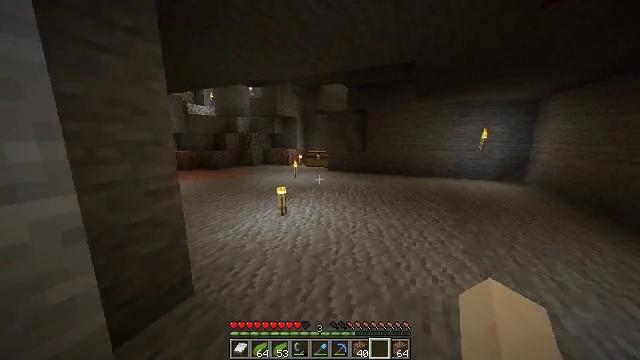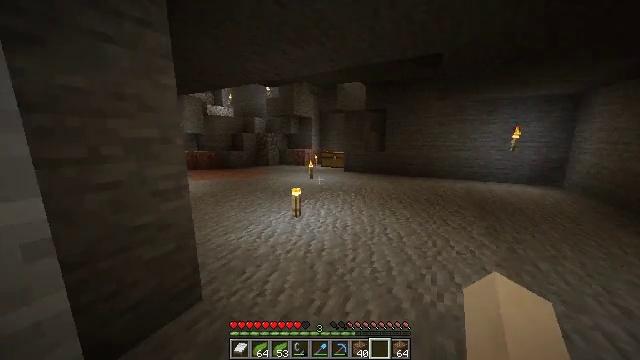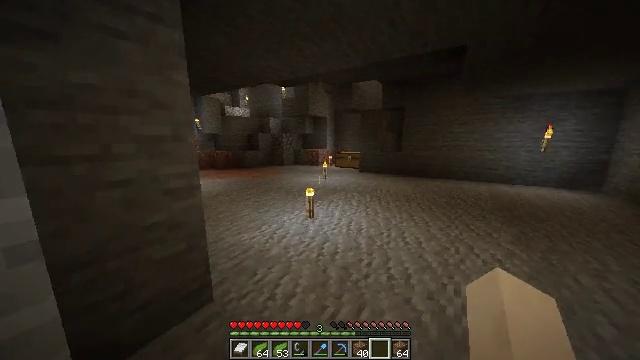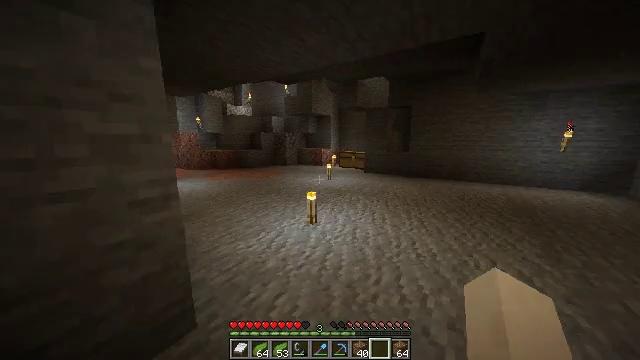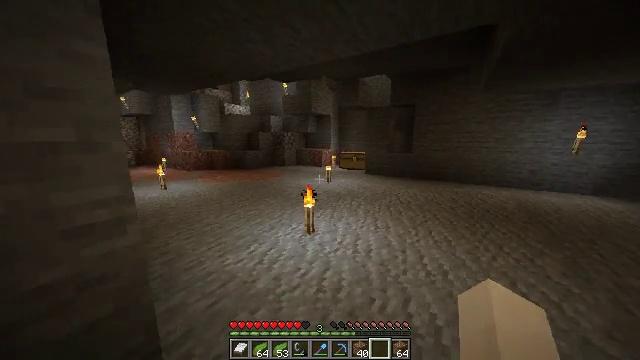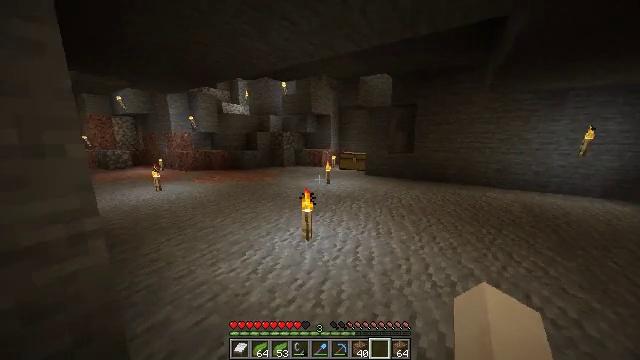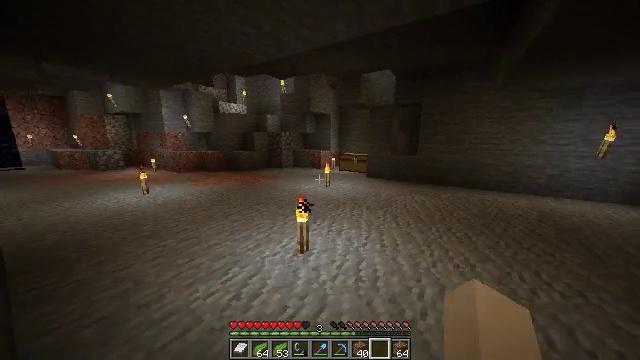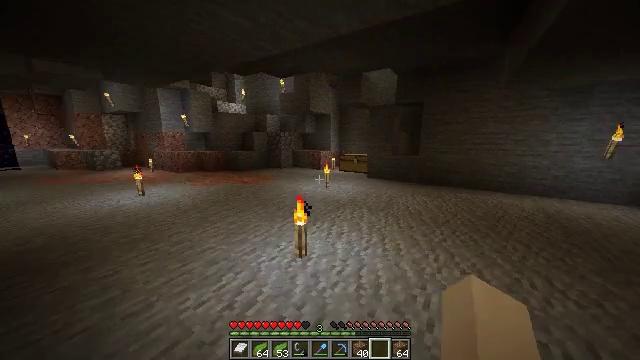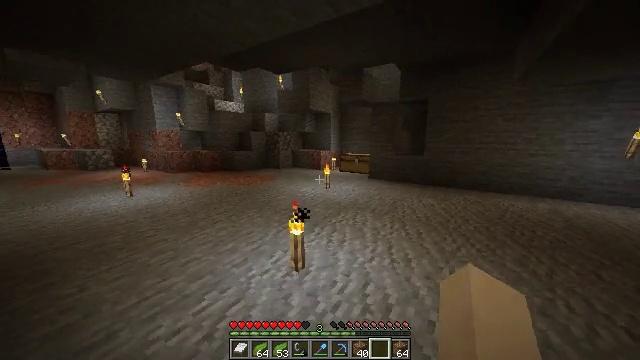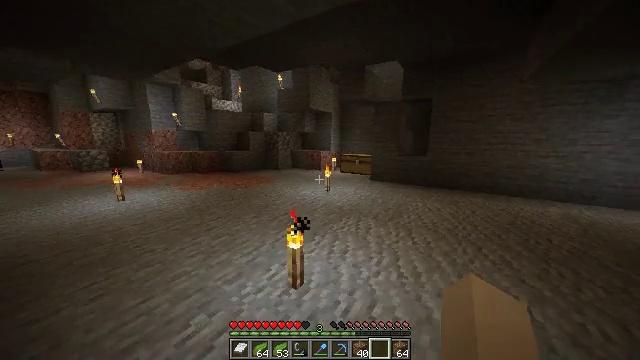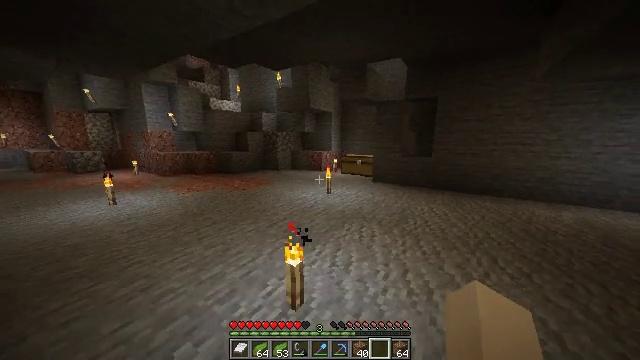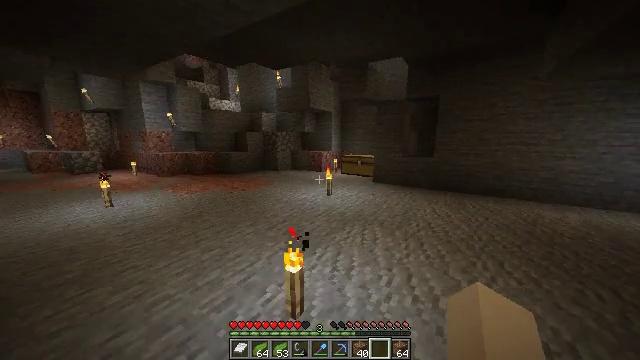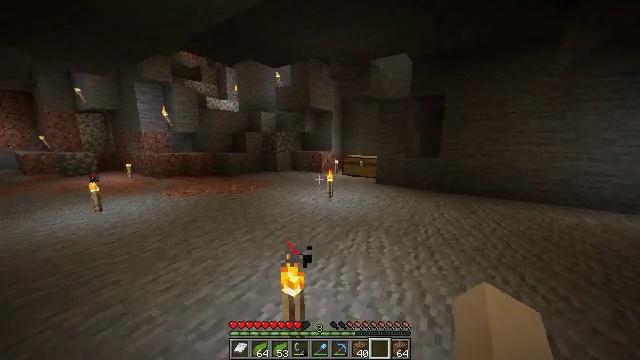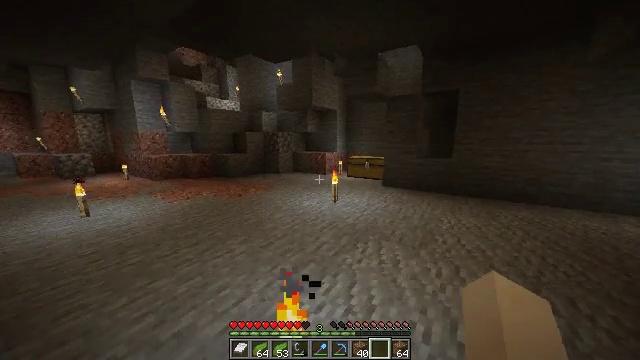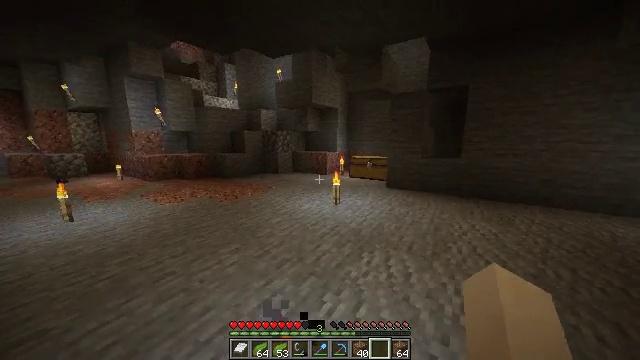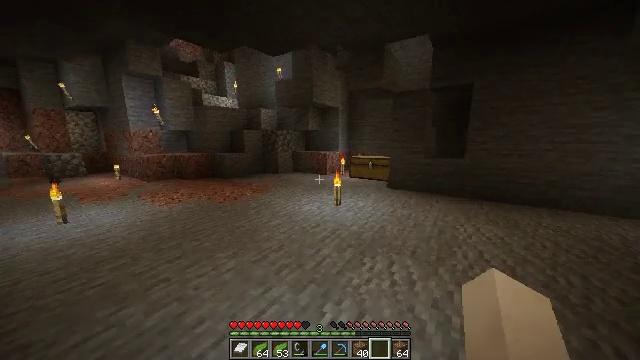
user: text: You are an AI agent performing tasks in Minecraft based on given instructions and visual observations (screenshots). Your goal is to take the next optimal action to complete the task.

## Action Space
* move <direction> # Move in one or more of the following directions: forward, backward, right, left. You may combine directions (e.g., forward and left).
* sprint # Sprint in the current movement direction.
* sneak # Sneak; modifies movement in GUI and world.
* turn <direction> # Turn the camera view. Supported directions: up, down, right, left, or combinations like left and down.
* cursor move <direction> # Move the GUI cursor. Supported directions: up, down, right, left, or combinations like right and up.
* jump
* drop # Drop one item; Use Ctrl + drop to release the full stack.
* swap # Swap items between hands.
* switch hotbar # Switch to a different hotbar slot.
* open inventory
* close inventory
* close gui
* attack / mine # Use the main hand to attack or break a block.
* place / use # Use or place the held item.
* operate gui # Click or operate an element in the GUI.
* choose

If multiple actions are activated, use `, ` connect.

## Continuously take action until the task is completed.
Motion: motion action
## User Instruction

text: Kill the slime.
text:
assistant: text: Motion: move forward, turn left
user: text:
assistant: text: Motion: move forward, turn left
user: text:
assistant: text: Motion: move forward, turn left
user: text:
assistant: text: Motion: move forward
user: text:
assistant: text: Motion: move forward
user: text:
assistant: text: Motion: move forward
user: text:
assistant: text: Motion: move forward
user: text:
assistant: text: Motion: move forward
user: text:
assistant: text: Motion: move forward
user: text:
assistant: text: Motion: move forward
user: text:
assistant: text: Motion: move forward
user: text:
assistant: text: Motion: move forward
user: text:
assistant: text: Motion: move forward
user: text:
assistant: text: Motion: move forward
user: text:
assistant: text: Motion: move forward
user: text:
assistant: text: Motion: move forward
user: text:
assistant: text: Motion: move forward, turn right
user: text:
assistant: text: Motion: move forward
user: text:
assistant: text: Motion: move forward
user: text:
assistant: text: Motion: move forward, turn right and down
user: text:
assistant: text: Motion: move forward, turn right and down
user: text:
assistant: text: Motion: move forward, turn right and down
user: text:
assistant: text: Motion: move forward, turn right
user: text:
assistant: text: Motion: move forward, turn right
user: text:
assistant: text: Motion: move forward, turn right
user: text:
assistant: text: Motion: move forward, turn right
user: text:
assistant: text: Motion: move forward
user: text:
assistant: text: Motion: move forward, turn right
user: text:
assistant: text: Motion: move forward, turn right and down
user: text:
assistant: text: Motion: move forward